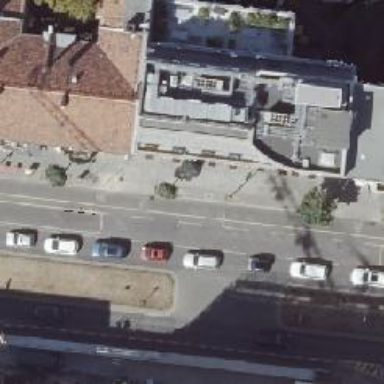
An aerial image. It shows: Secondary road with asphalt surface. There is parking lane on the right side and cycleway separated by kerb on the right side.